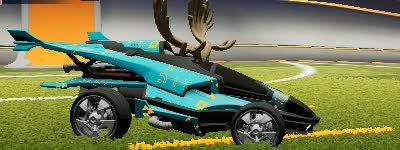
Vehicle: aftershock